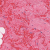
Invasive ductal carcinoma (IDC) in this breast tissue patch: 0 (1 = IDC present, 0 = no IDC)